Field crop: maize
Growth stage: 2
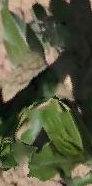
Species: maize